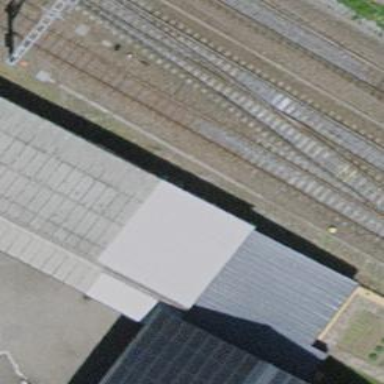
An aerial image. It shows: Railway siding with one electrified track and contact line for powering the train.